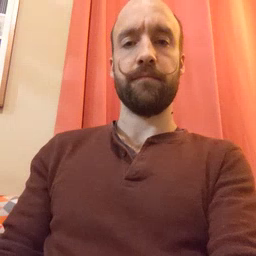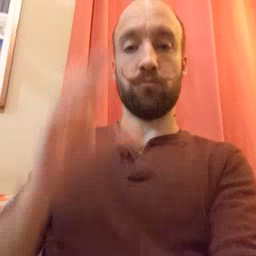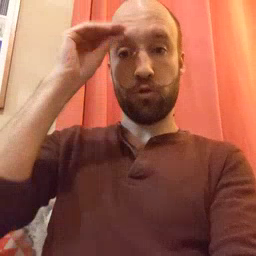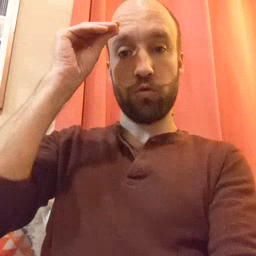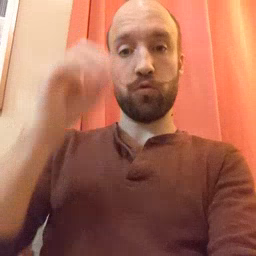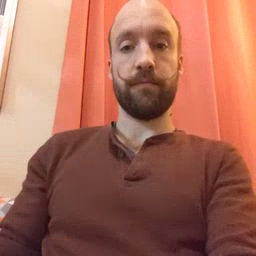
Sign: boy